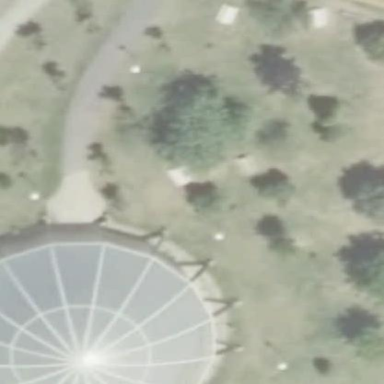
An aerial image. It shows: Public shelter with dome-shaped roof.